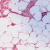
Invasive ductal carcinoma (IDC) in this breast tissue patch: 1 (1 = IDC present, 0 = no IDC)